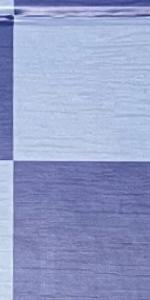
Label: Empty